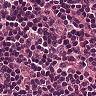
Metastatic tissue present: no